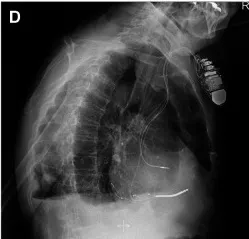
Imaging examinations of case 1 obtained on readmission (C-F). LL view.
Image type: radiology (x_ray)